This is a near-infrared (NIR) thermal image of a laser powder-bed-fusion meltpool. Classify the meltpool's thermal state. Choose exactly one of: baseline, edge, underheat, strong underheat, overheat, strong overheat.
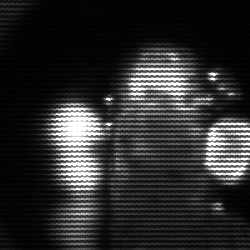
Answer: strong underheat